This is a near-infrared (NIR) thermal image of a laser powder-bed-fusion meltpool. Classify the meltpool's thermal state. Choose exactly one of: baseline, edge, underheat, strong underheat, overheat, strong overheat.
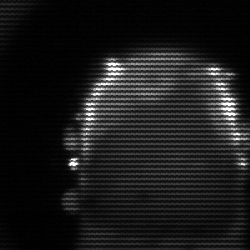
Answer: baseline